Question: I'm trying to create a neural network in C++ with OpenCV. The aim is recognition of road signs. I have created the network in this way, but it predicts badly, because it returns strange results:
<URL>
Sample images from the training selection look like this:
Can someone help?
'''
trainNN() {
char* templates_directory[] = {
"speed50ver1\",
"speed60ver1\",
"speed70ver1\",
"speed80ver1\"
};
int const numFilesChars[]={ 213, 100, 385, 163};
char const strCharacters[] = { '5', '6', '7', '8' };
Mat trainingData;
Mat trainingLabels(0, 0, CV_32S);
int const numCharacters = 4;
// load images from directory
for (int i = 0; i != numCharacters; ++i) {
int numFiles = numFilesChars[i];
DIR *dir;
struct dirent *ent;
char* s1 = templates_directory[i];
if ((dir = opendir (s1)) != NULL) {
Size size(80, 80);
while ((ent = readdir (dir)) != NULL) {
string s = s1;
s.append(ent->d_name);
if(s.substr(s.find_last_of(".") + 1) == "jpg") {
Mat img = imread(s,0);
Mat img_mat;
resize(img, img_mat, size);
Mat new_img = img_mat.reshape(1, 1);
trainingData.push_back(new_img);
trainingLabels.push_back(i);
}
}
int b = 0;
closedir (dir);
} else {
/* could not open directory */
perror ("");
}
}
trainingData.convertTo(trainingData, CV_32FC1);
Mat trainClasses(trainingData.rows, numCharacters, CV_32FC1);
for( int i = 0; i != trainClasses.rows; ++i){
int const labels = *trainingLabels.ptr<int>(i);
auto train_ptr = trainClasses.ptr<float>(i);
for(int k = 0; k != trainClasses.cols; ++k){
*train_ptr = k != labels ? 0 : 1;
++train_ptr;
}
}
int layers_d[] = { trainingData.cols, 10, numCharacters};
Mat layers(1, 3, CV_32SC1, layers_d);
ann.create(layers, CvANN_MLP::SIGMOID_SYM, 1, 1);
CvANN_MLP_TrainParams params = CvANN_MLP_TrainParams(
// terminate the training after either 1000
// iterations or a very small change in the
// network wieghts below the specified value
cvTermCriteria(CV_TERMCRIT_ITER+CV_TERMCRIT_EPS, 1000, 0.000001),
// use backpropogation for training
CvANN_MLP_TrainParams::BACKPROP,
// co-efficents for backpropogation training
// (refer to manual)
0.1,
0.1);
int iterations = ann.train(trainingData, trainClasses, cv::Mat(), cv::Mat(), params);
CvFileStorage* storage = cvOpenFileStorage( "neural_network_2.xml", 0, CV_STORAGE_WRITE );
ann.write(storage,"digit_recognition");
cvReleaseFileStorage(&storage);
}
void analysis(char* file, bool a) {
//trainNN(a);
read_nn();
// load image
Mat img = imread(file, 0);
Size my_size(80,80);
resize(img, img, my_size);
Mat r_img = img.reshape(1,1);
r_img.convertTo(r_img, CV_32FC1);
Mat classOut(1,4,CV_32FC1);
ann.predict(r_img, classOut);
double min1, max1;
cv::Point min_loc, max_loc;
minMaxLoc(classOut, &min1, &max1, &min_loc, &max_loc);
int x = max_loc.x;
//create windows
namedWindow("Original Image", CV_WINDOW_AUTOSIZE);
imshow("Original Image", img);
waitKey(0); //wait for key press
img.release();
rr.release();
destroyAllWindows(); //destroy all open windows
}
'''
strange results: for this input <URL>
But for the rest inputs results are incorrect. They are same for signs 50, 60, 70. max1 = min1 = 1.02631...(as on the first picture) It's strange.
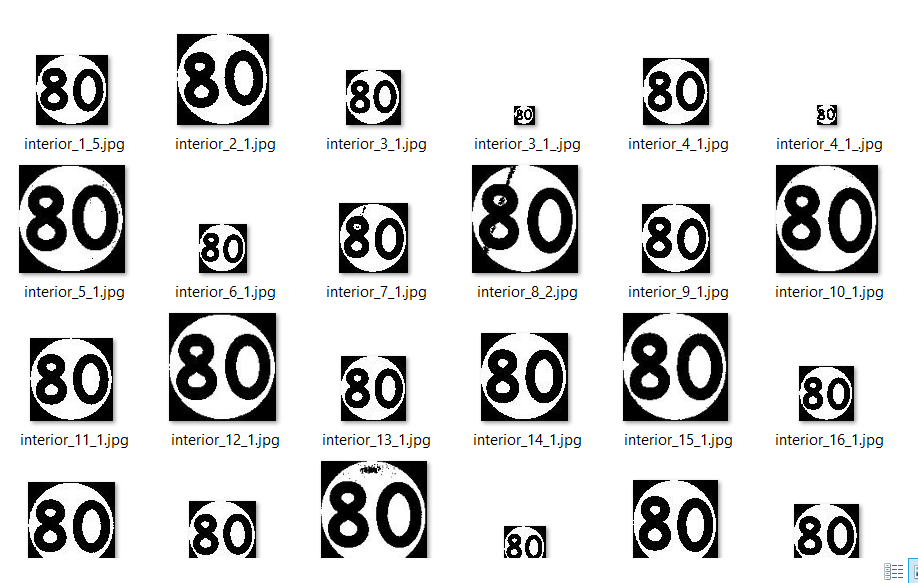
Answer: I have adapted your code to train a classifier on 4 hand positions (since that's the image data I have). I kept your logic as similar as possible, only changing what was absolutely necessary to make it run on my Windows machine on my images. Long story short, there is nothing fundamentally wrong with your code - I don't see the failure mode you described.
One thing you left out was the code for read_nn(). I assume that just does something like the following:
'ann.load("neural_network_2.xml");'
Anyway, my suspicion is that either your neural network is not converging at all or it's badly overfitting. Perhaps there's not enough variation in the training data. Are you running analysis() on separate test data that the ANN wasn't trained on? If so, is the ANN able to predict training data properly at least?
EDIT: OK, I just downloaded your image data and tried it out and saw the same behavior. After some analysis, it looks like your ANN is not converging. The training operation exits after only about 250 iterations, even if you specify only CV_TERMCRIT_ITER for the cvTermCriteria. After increasing your hidden layer size from 10 to 20, I saw a marked improvement, with successful classification on the training data for 212, 72, 94, and 143 of the images respectively to the classes (50, 60, 70, and 80). That's not very good, but it demonstrates that you're on the right track.
Basically, the network architecture is not expressive enough to adequately model the problem you're trying to solve, so the network weights never converge and it abandons the backprop early. For one class, you may see some success, but I believe that's largely a function of the lack of shuffling of training data. If it stops after having just trained on a couple hundred very similar images, it may be able to manage to classify those correctly.
In short, I would recommend doing the following:
1. Build a way to test the results - e.g.: create a function to run prediction on all training data, and ideally set aside some images as a validation set in order to also confirm that the model is not overfitting the training data.
2. Shuffle the training data prior to training. Otherwise, backprop will not converge as easily.
3. Experiment with different architectures such as more than one hidden layer with varying sizes.
Really, this is a problem that would benefit dramatically from using a Convolutional Neural Net, but OpenCV's machine learning facilities are pretty limited. Ultimately, if you're serious about creating ANNs, you might want to investigate some more robust tools. I personally use Tensorflow, but I've heard good things about Theano as well.